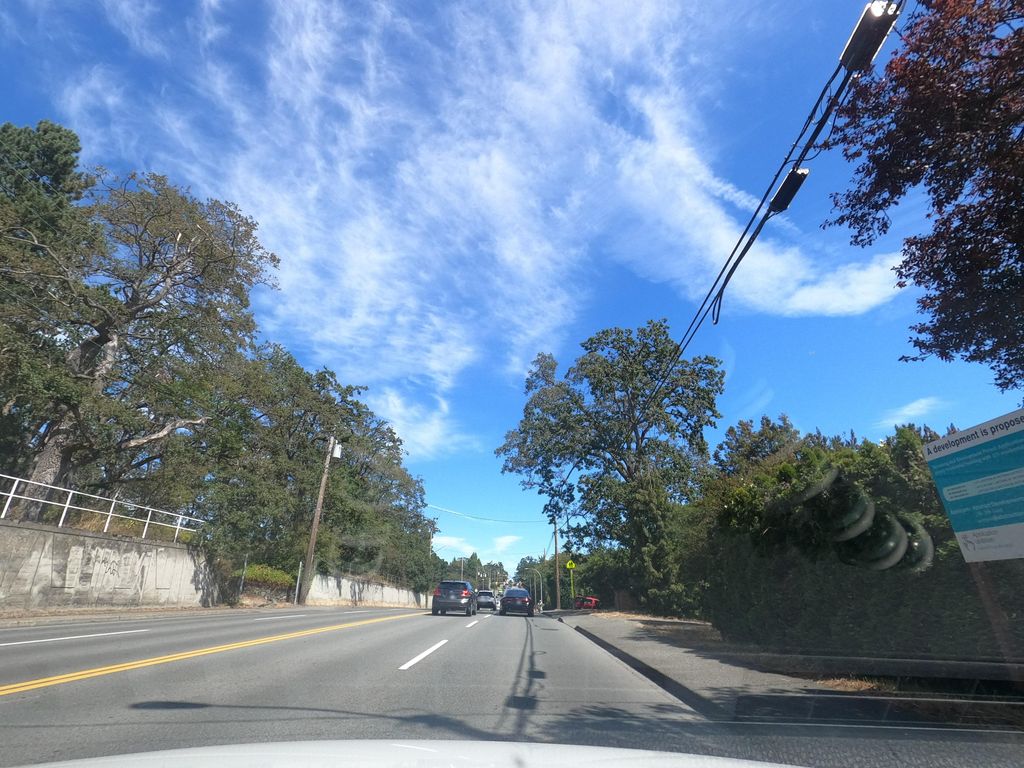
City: victoria